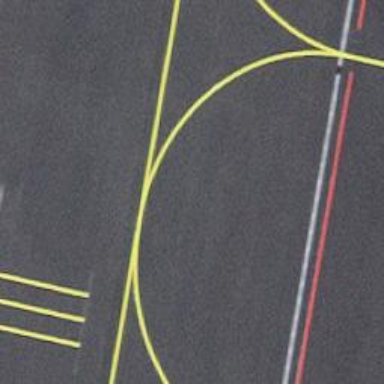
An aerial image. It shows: Image of taxiway at airport.